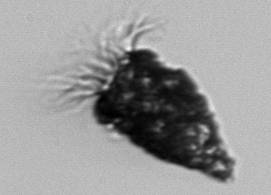
Label: Tintinnopsis